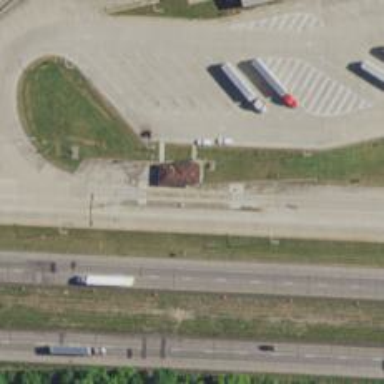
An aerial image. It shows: Weighbridge facility.